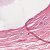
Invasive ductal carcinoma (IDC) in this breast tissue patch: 0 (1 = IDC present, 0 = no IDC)